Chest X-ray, AP view. Patient: 54 years old, sex M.
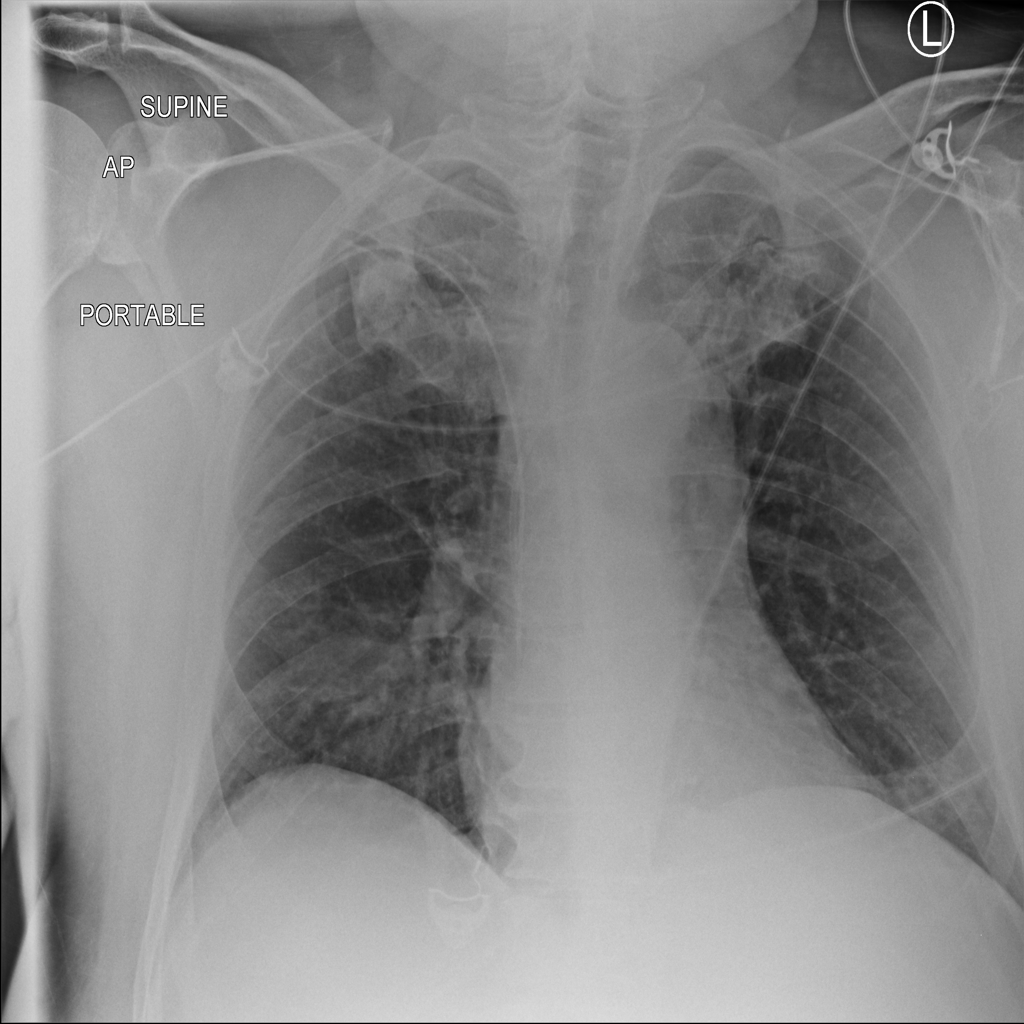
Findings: No Finding